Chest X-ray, PA view. Patient: 51 years old, sex F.
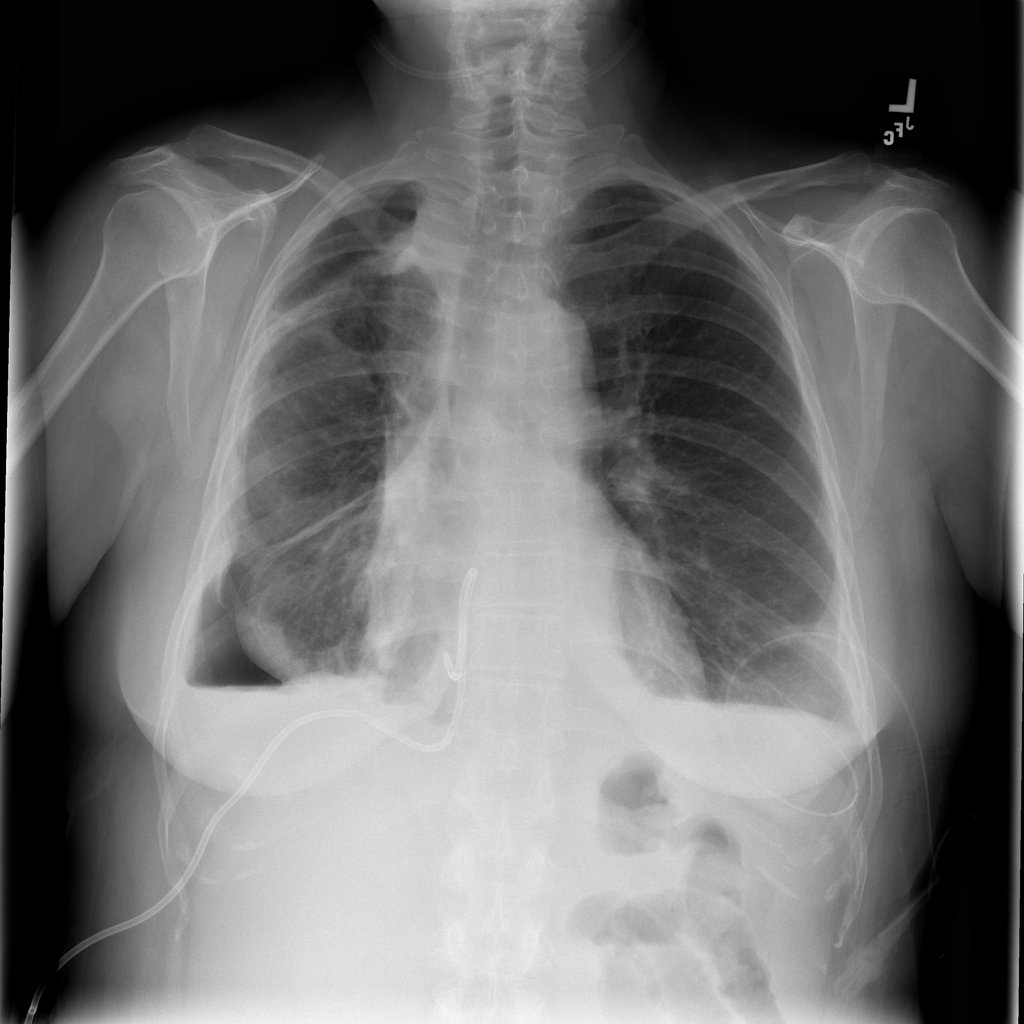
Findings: No Finding